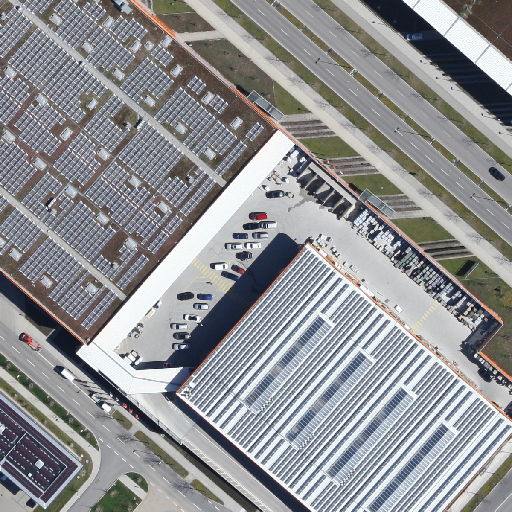
Referring expression: vehicle in the parking area